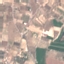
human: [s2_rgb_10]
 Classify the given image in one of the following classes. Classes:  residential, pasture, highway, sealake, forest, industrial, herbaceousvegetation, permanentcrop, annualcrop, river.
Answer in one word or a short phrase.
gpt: PermanentCrop